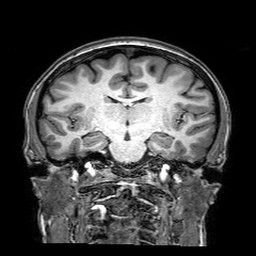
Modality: T1w
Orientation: sagittal
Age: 18
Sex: female
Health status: healthy
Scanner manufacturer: philips
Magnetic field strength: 3 T